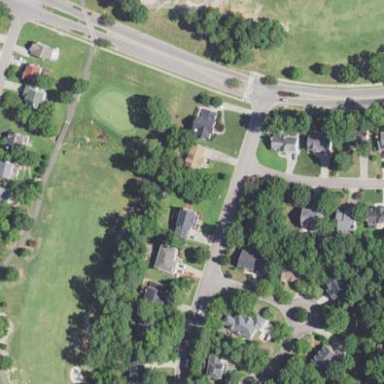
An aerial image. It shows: Residential area within neighborhood.